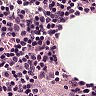
Metastatic tissue present: no